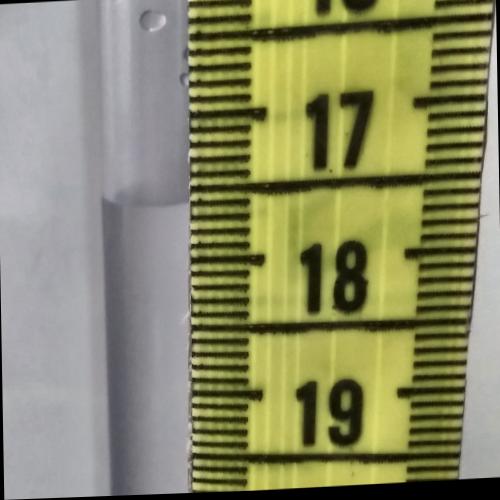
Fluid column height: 17.6 cm